【题型】填空题　【知识点】解析几何　【难度】medium
已知 \( A(1,0) \)、\( B(0,-1) \)，若曲线 \( C: y = \sqrt{1 - x^2} \) 上的点 \( P \) 满足条件 \( \overrightarrow{BP} \cdot \overrightarrow{BA} = t \)，则 \( t \) 的取值范围为 \rule{2cm}{0.15mm}.

【解答】
\noindent
【答案】\(\boldsymbol{\left[0, \sqrt{2} + 1\right]}\)

\vspace{0.5em}
\noindent
【详解】\( y = \sqrt{1 - x^2} \geq 0 \)，即 \( x^2 + y^2 = 1 \ (y \geq 0) \)

\vspace{0.3em}
\noindent
则曲线 \( C \) 表示以坐标原点 \( O \) 为圆心，半径为1的上半圆

\vspace{0.3em}
\noindent
设点 \( P(x,y) \)，则 \( \overrightarrow{BP} = (x, y+1) \)，\( \overrightarrow{BA} = (1,1) \)

\vspace{0.3em}
\noindent
\(\therefore t = \overrightarrow{BP} \cdot \overrightarrow{BA} = x + y + 1\)

\vspace{0.3em}
\noindent
即直线 \( y = -x + t - 1 \)（斜率为-1，纵截距为\( t-1 \)）与曲线 \( C \) 有公共点，如图所示:

\vspace{0.3em}
\noindent
直线 \( l_1: y = -x + m \) 过点 \( D(-1,0) \)，则 \( 0 = 1 + m \)，即 \( m = -1 \)

\vspace{0.3em}
\noindent
直线 \( l_2: y = -x + n \) 与曲线 \( C \) 相切，则 \( \dfrac{|n|}{\sqrt{1^2 + 1^2}} = 1 \)，解得 \( n = \sqrt{2} \) 或 \( n = -\sqrt{2} \)（舍去）

\vspace{0.3em}
\noindent
\(\therefore -1 \leq t - 1 \leq \sqrt{2}\)，则 \( 0 \leq t \leq \sqrt{2} + 1 \)

\vspace{0.3em}
\noindent
故答案为：\(\boldsymbol{\left[0, \sqrt{2} + 1\right]}\).
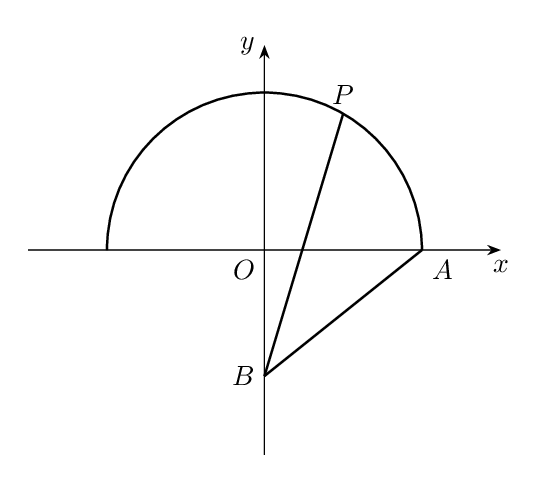